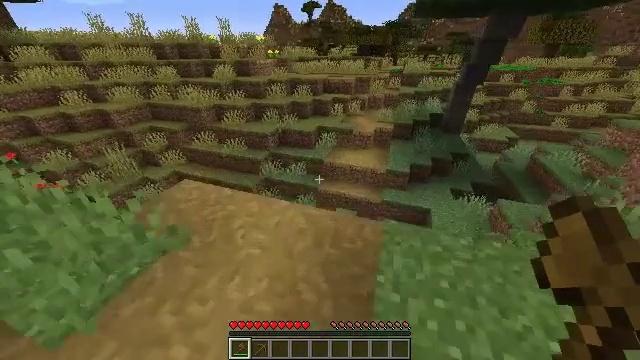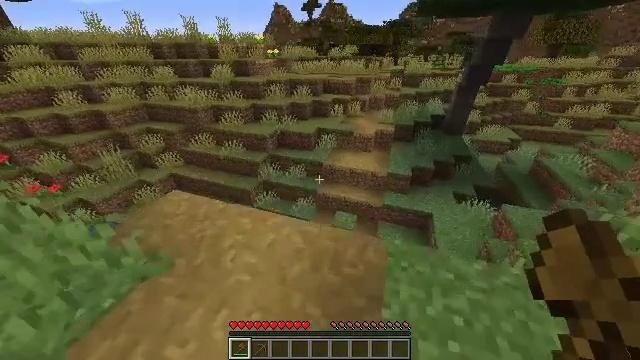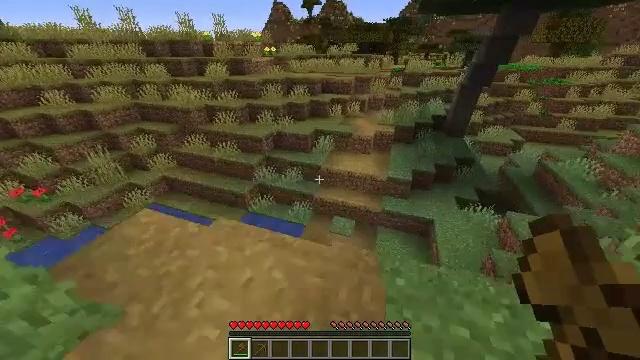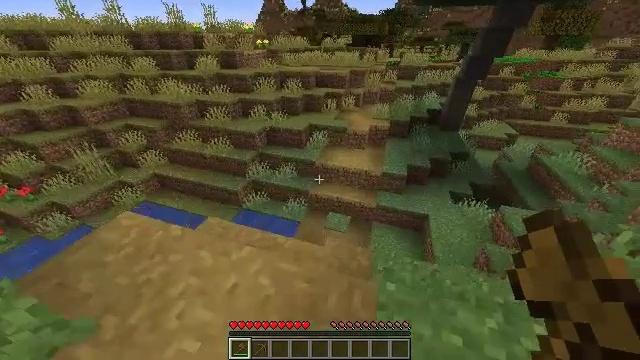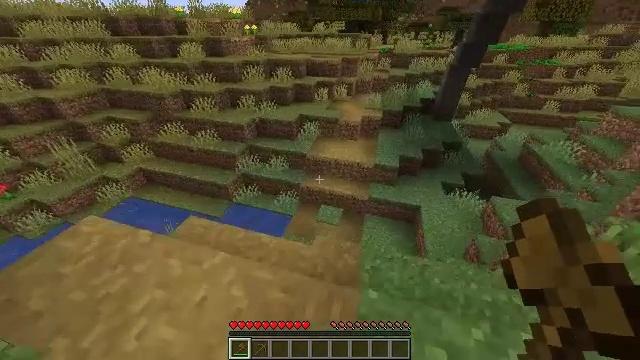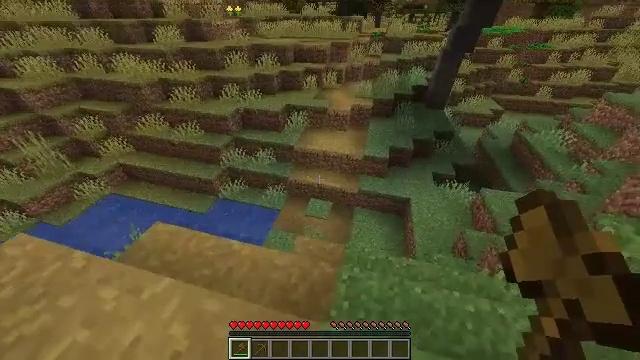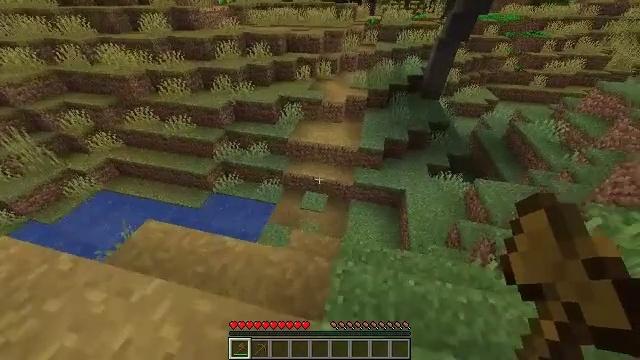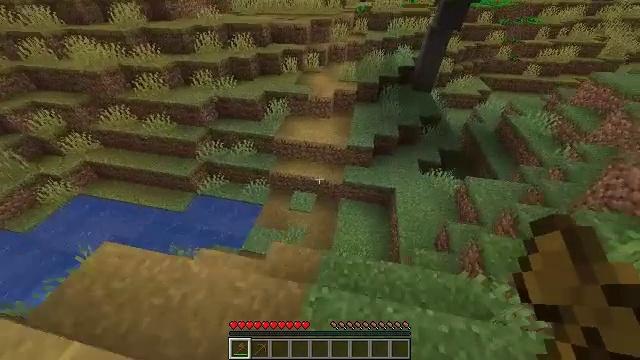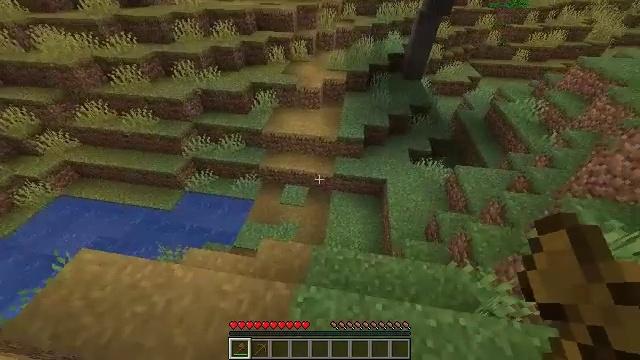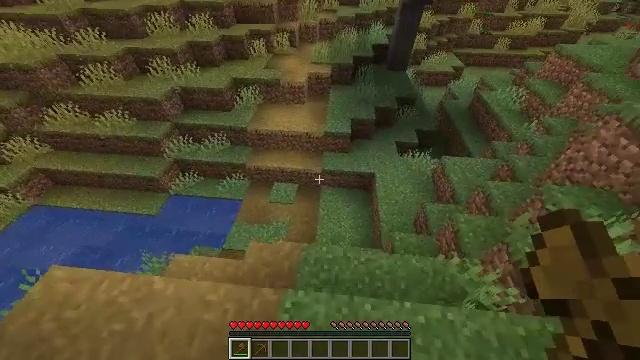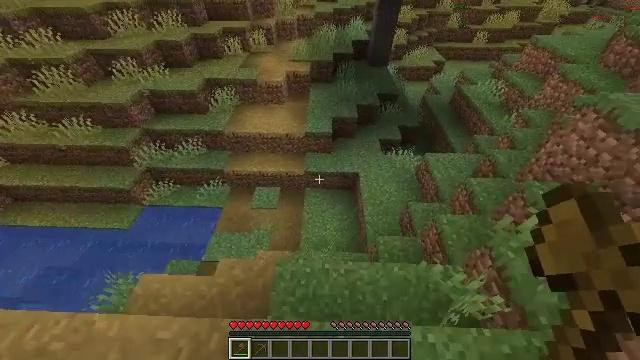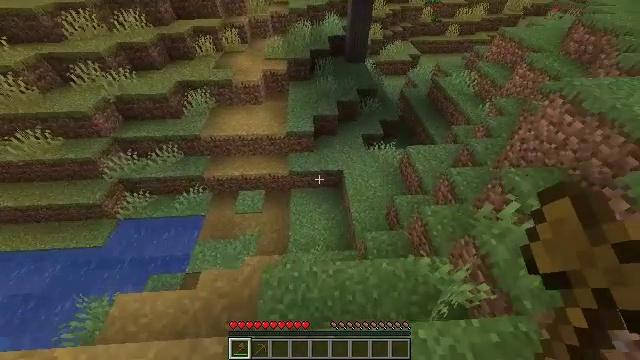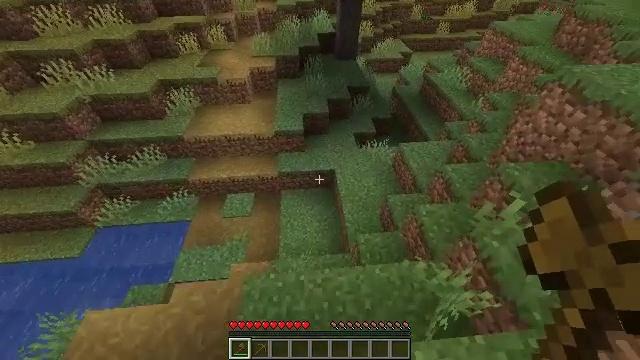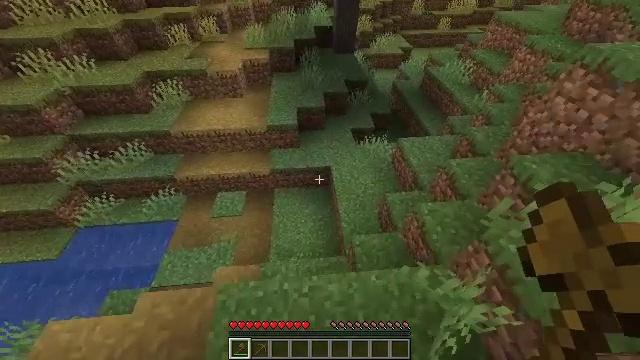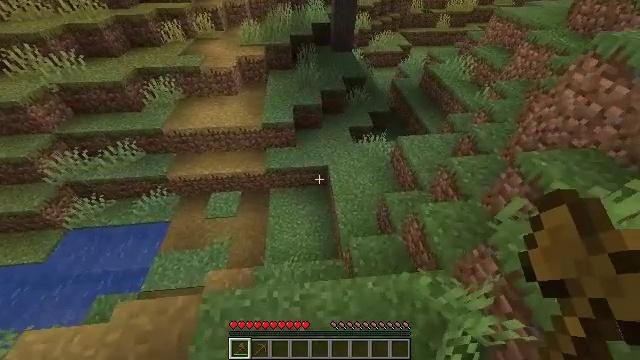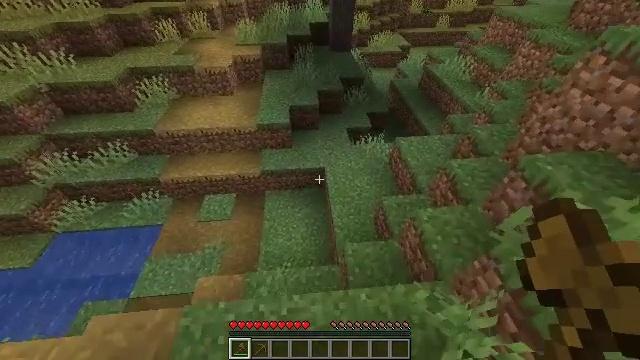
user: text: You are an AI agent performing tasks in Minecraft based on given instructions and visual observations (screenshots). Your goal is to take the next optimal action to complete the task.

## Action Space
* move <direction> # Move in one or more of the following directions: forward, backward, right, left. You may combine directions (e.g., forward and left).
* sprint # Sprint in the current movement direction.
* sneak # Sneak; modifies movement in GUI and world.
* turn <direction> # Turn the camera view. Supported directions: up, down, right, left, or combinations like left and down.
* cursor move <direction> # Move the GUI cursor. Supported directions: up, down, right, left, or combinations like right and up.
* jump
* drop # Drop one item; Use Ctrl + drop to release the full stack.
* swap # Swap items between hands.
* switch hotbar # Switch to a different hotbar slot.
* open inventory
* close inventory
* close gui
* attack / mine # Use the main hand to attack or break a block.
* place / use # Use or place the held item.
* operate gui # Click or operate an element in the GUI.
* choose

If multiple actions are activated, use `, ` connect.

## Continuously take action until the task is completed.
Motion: motion action
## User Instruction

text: Collect the orange bed by mining it.
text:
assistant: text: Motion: move forward, sprint
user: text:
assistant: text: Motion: move forward and move right, sprint
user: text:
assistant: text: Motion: move forward and move right, sprint, turn right and down
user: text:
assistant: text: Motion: move forward and move right, sprint, turn right and down
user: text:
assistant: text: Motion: move forward and move right, sprint, turn right and down
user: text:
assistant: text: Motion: move forward and move right, sprint, turn right and down
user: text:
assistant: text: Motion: move forward and move right, sprint, turn right and down
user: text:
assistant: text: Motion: move forward and move right, sprint, turn right and down
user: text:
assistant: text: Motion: move forward and move right, sprint, turn right and down
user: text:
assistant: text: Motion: move forward and move right, sprint, turn right
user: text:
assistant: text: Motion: move forward and move right, sprint, turn right
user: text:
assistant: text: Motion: move forward and move right, sprint, turn right
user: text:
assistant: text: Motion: move forward and move right, sprint
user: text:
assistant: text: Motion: move forward and move right, sprint
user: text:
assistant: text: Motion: move forward and move right, sprint
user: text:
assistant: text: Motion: move forward and move right, sprint, turn up
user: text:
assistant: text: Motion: move forward, sprint, turn up
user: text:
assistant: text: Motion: move forward, sprint, turn left and up
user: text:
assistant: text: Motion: move forward, sprint, turn left and up
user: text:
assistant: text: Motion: move forward, sprint
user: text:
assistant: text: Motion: move forward, sprint
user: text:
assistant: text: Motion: move forward, sprint
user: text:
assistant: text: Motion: move forward, sprint, turn left and up, jump
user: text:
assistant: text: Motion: move forward, sprint, turn left and up, jump
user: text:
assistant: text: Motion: move forward, sprint, turn left and up, jump
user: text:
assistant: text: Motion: move forward, sprint, turn left and up, jump
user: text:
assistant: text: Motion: move forward, sprint, turn left and up, jump
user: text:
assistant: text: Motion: move forward, sprint, turn left and up, jump
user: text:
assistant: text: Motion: move forward, sprint, jump
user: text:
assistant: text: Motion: move forward, sprint, jump